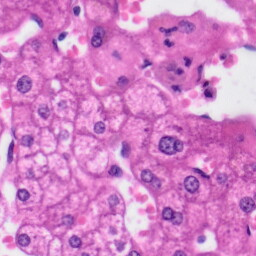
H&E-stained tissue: Liver